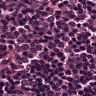
Metastatic tissue present: no